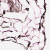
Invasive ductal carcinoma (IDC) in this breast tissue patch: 0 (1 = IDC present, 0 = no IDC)